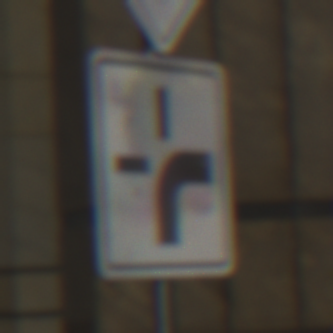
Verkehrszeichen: VerlaufVorfahrtsstrasse3
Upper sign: Vorfahrtsstrasse
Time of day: MorningAfternoon
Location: Outdoor (Urban)
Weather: PartlyCloudy
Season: NotSpecified
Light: Natural